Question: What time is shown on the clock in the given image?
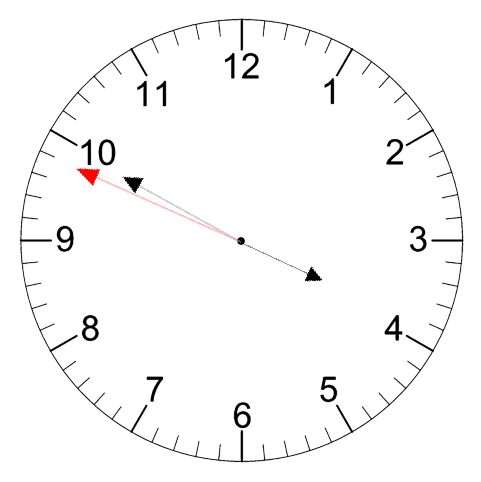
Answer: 03:49:49